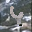
Label: 4